Question: Count the number of objects in the diagram.
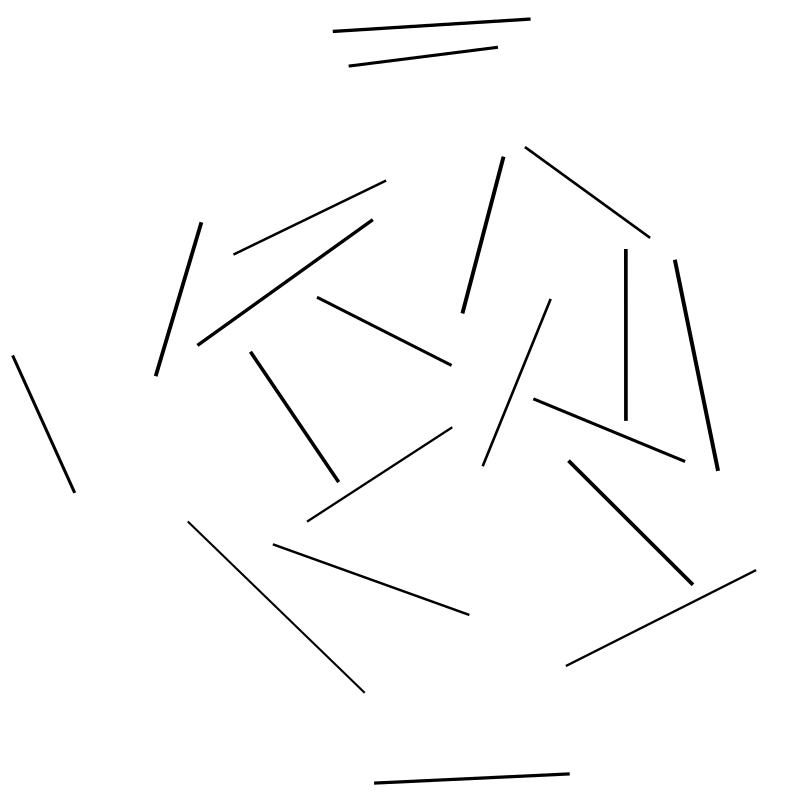
Answer: 20